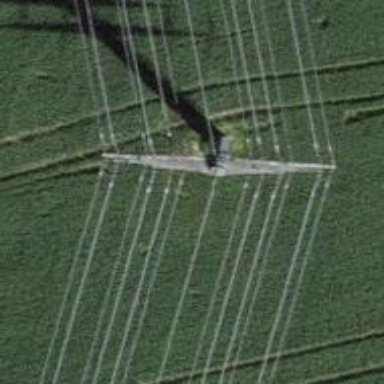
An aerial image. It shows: Concrete power pole.